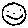
Label: smiley face